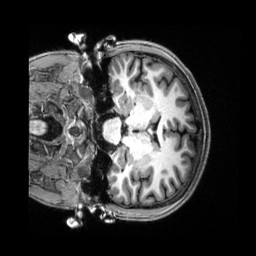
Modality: T1w
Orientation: coronal
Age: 22
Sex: female
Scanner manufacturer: siemens
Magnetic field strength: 3 T
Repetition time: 2.5 s
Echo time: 0.00222 s